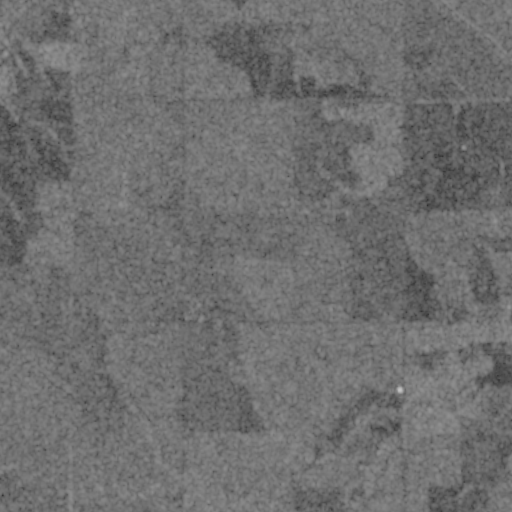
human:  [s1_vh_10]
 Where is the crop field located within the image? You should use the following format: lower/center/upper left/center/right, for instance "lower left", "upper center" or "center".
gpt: The crop field is located in the upper right of the image.
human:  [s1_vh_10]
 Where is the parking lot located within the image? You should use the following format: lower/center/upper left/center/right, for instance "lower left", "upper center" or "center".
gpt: There is no parking lot in the image.

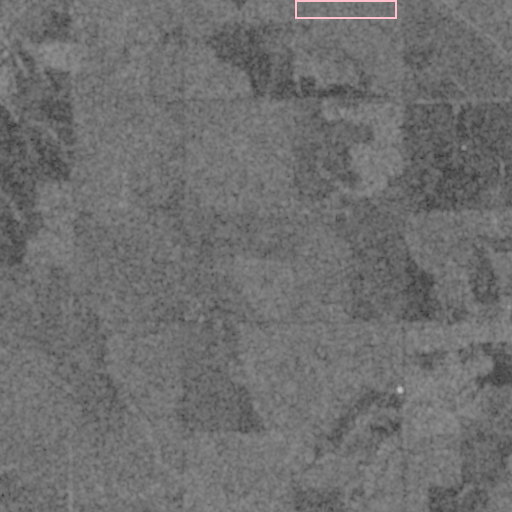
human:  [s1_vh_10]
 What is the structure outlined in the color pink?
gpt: The structure outlined in pink is a crop field.
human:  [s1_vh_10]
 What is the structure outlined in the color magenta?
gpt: There is no magenta outline.